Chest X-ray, AP view. Patient: 44 years old, sex F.
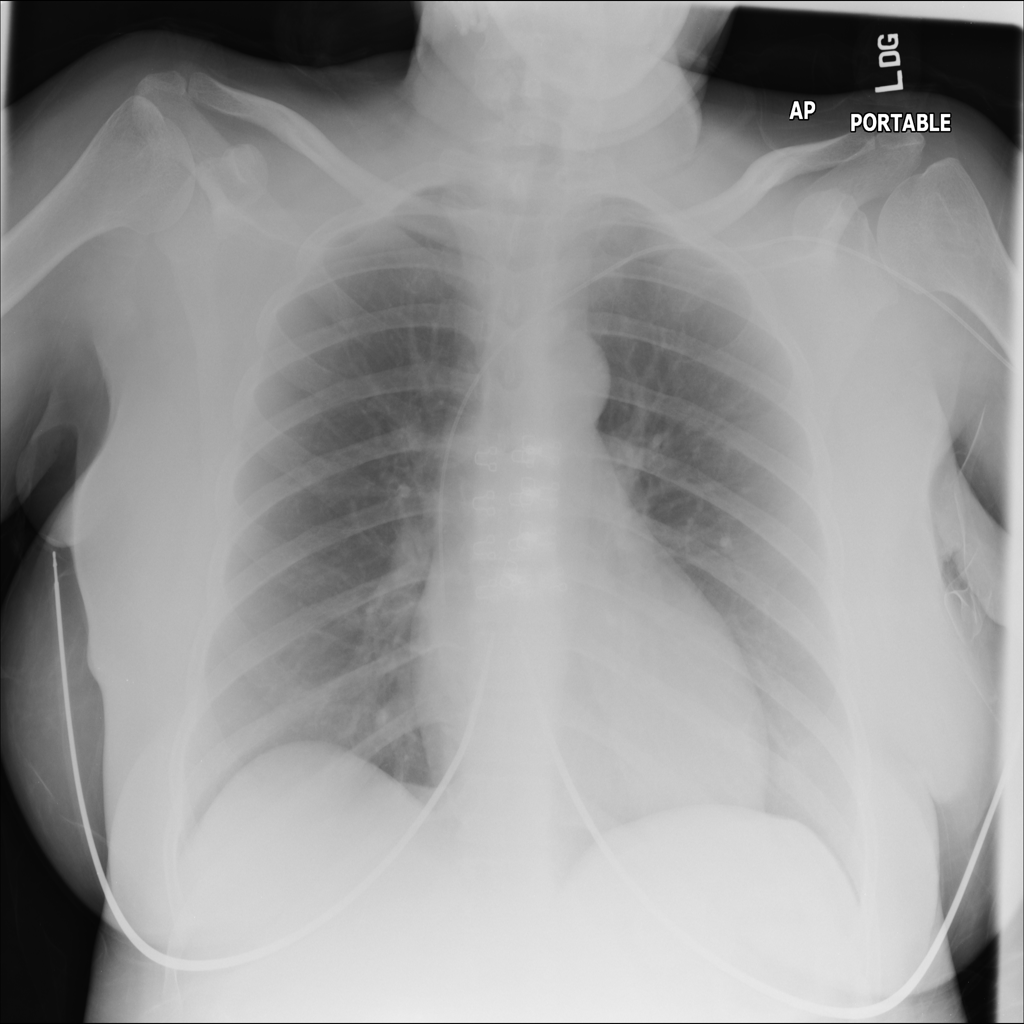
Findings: No Finding